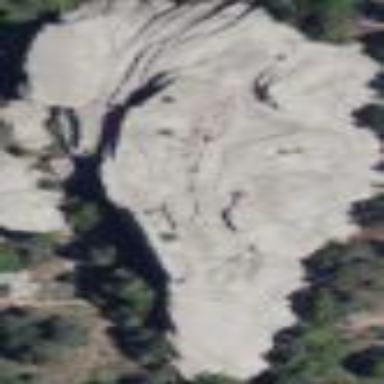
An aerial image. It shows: Landscape of bare rock.